Field crop: tomato
Growth stage: 1
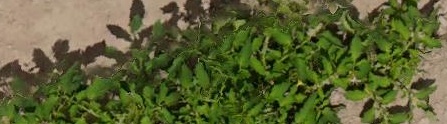
Species: tomato